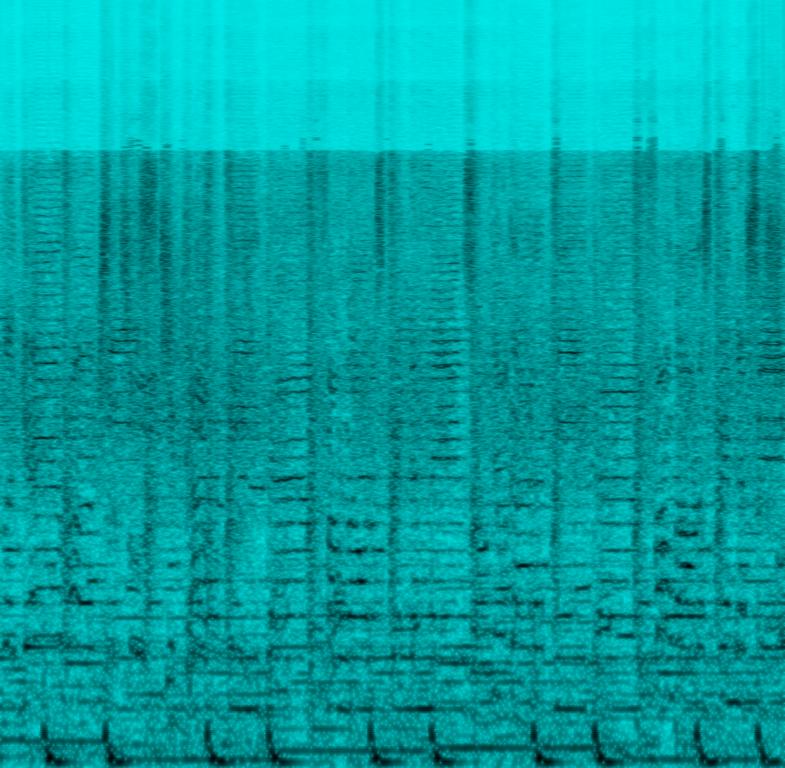
This is a pop music piece. There is a male vocalist singing at a medium-to-high pitch in the lead. There is a melodic pad and an electric guitar sound providing the melody. A strong bass sound can be heard playing. The rhythm consists of a simple electronic drum beat. The atmosphere is energetic and danceable. This piece can be played at nightclubs and dance clubs. It could also be used during club scenes in movies.